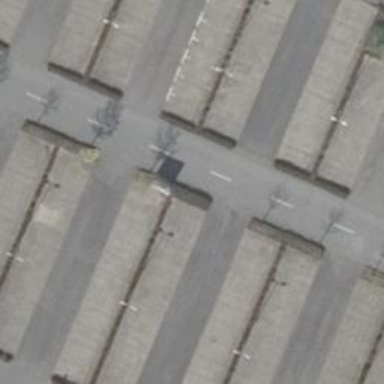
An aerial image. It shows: Asphalt parking aisle designated as service road.